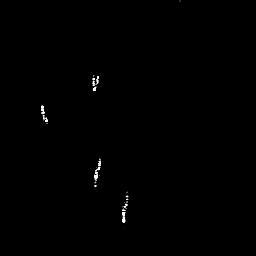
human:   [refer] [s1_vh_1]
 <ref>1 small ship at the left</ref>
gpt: <box>[[14, 39, 20, 48, 0]]</box>

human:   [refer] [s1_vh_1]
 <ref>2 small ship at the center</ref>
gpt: <box>[[35, 27, 39, 36, 0]], [[35, 60, 40, 74, 0]]</box>